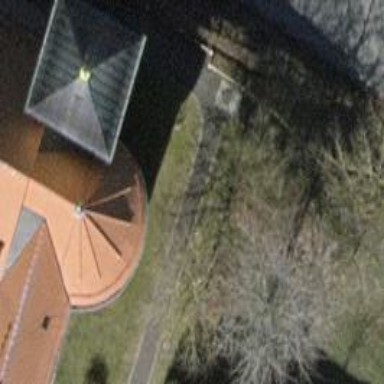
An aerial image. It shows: Tower building with bell tower design.